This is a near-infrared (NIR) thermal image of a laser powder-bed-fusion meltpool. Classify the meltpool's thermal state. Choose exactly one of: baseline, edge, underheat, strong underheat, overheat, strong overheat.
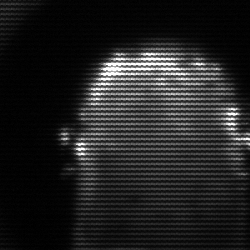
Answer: baseline